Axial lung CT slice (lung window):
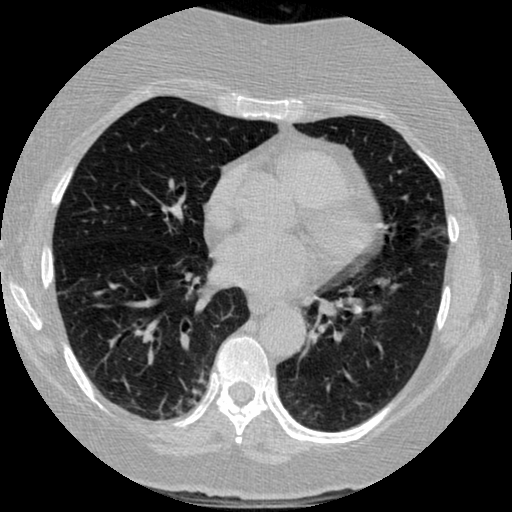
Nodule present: no